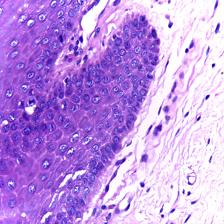
Diagnosis: Normal